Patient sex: F
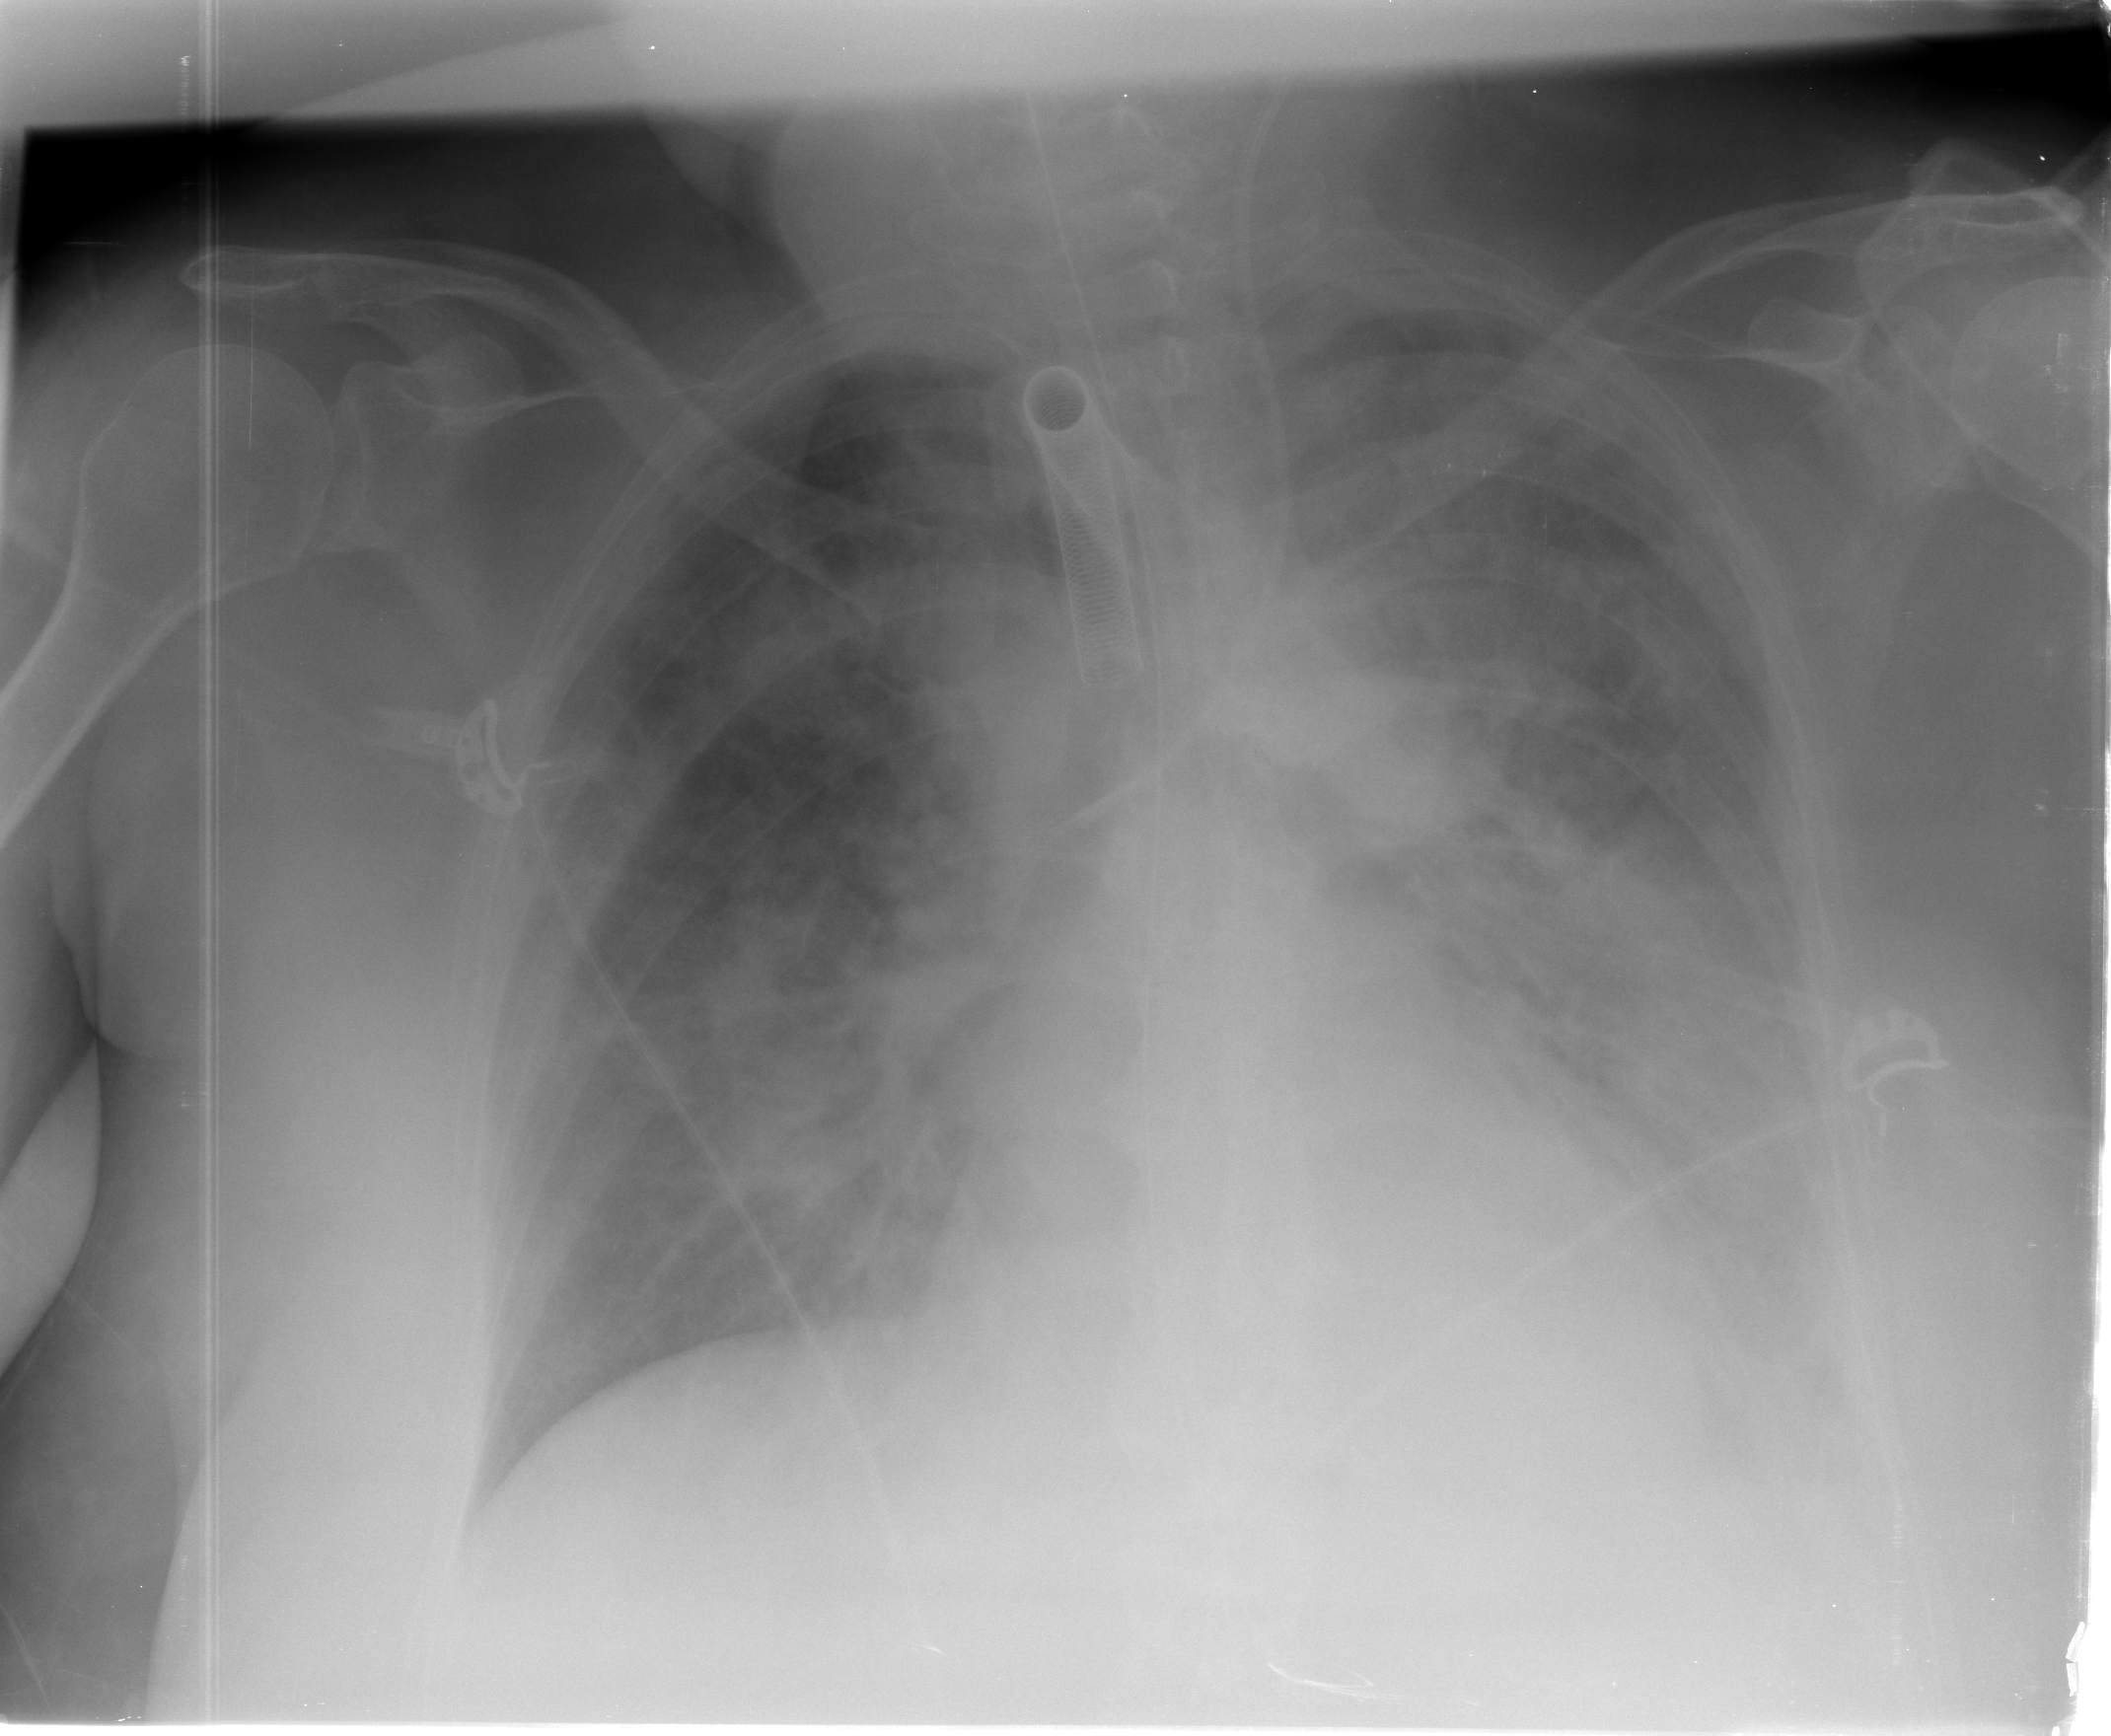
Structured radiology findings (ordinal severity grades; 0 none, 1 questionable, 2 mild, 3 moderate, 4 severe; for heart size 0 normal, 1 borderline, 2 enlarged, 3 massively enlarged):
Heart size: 0
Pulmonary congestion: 3
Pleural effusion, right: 0
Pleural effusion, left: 3
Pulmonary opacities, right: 1
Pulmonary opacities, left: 3
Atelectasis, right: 3
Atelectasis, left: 3